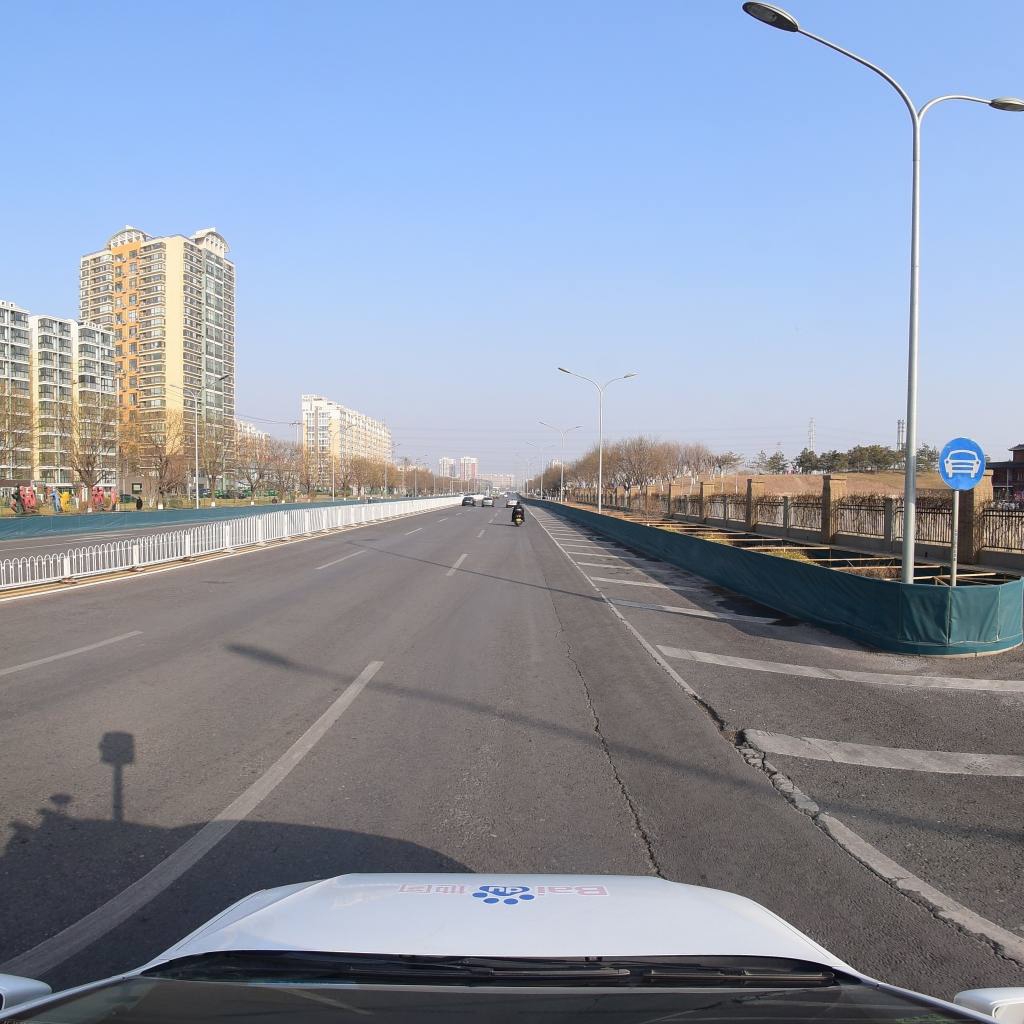
Region: Fengtai
Road damage annotations: longitudinal crack, pothole, longitudinal crack, longitudinal crack